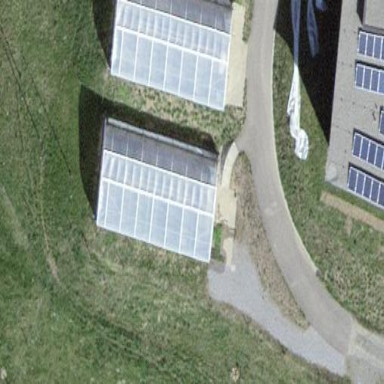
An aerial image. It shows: Greenhouse.